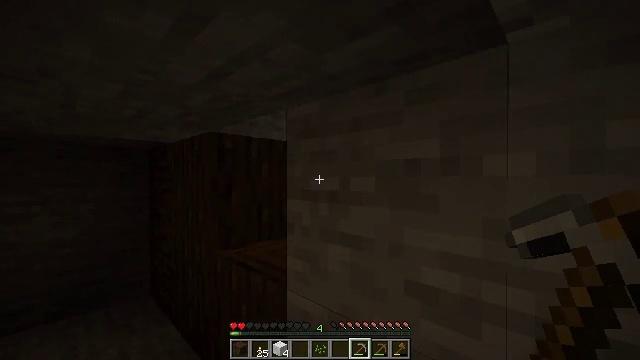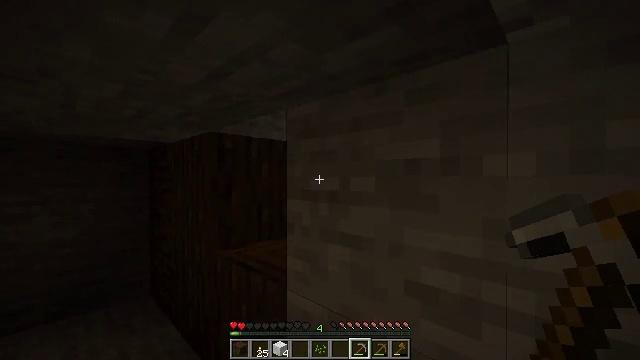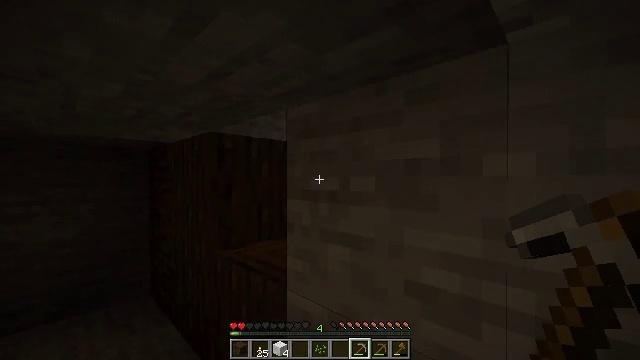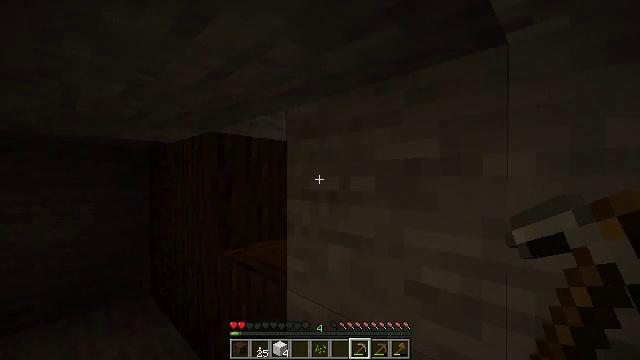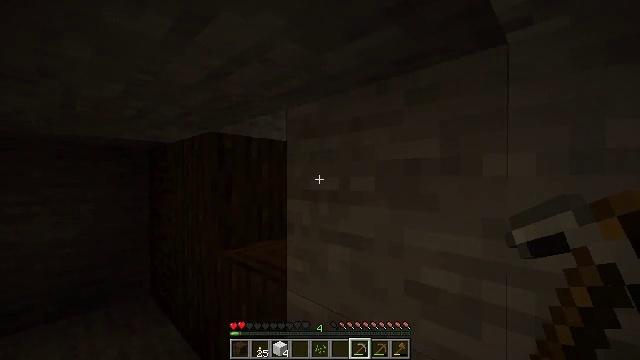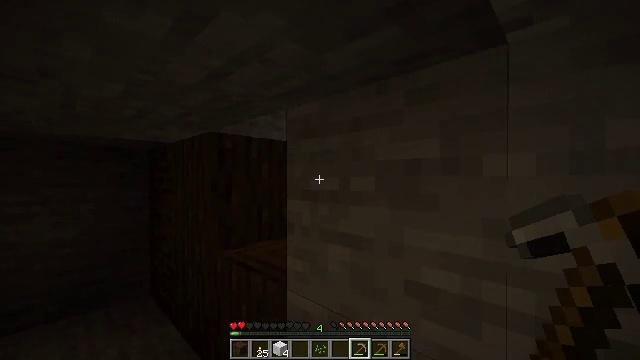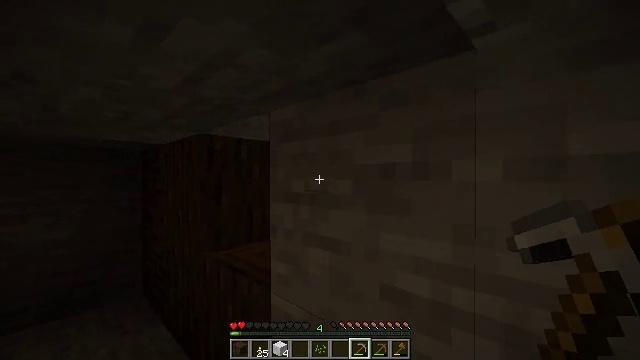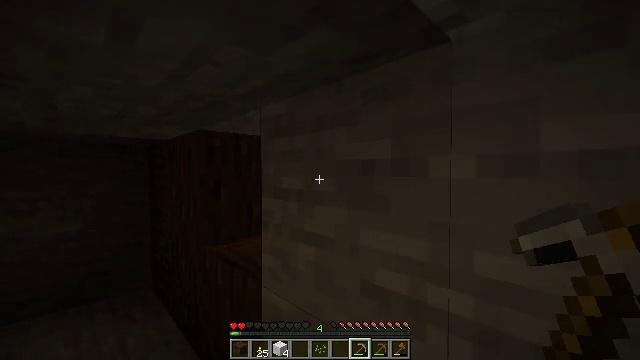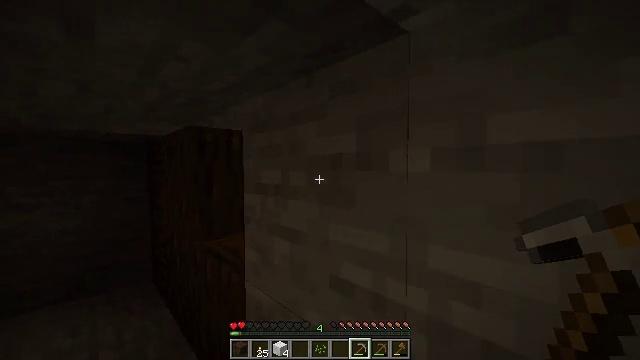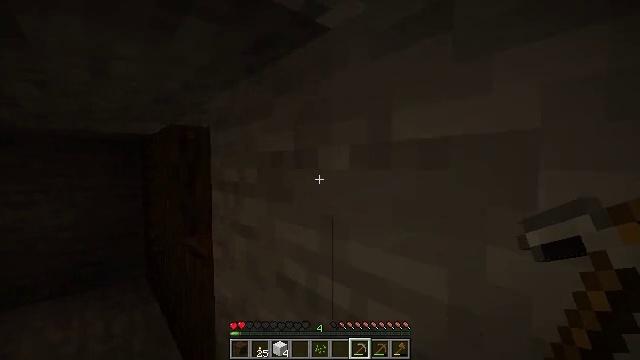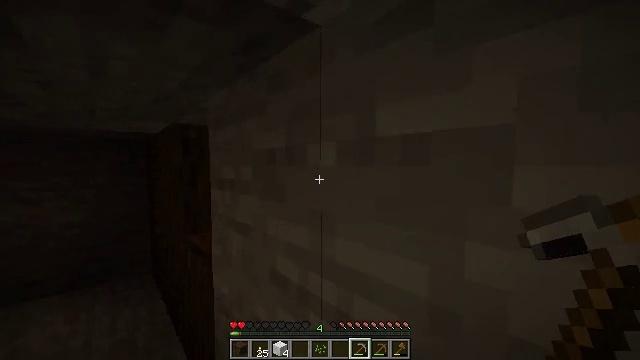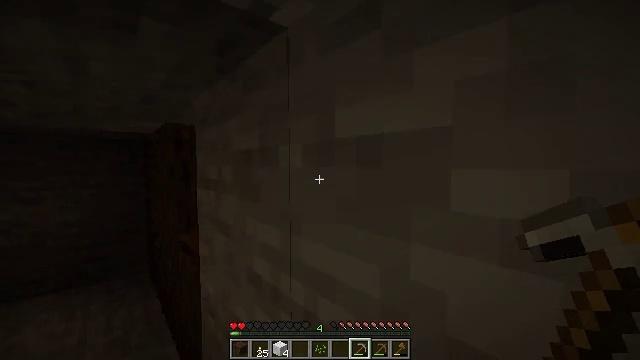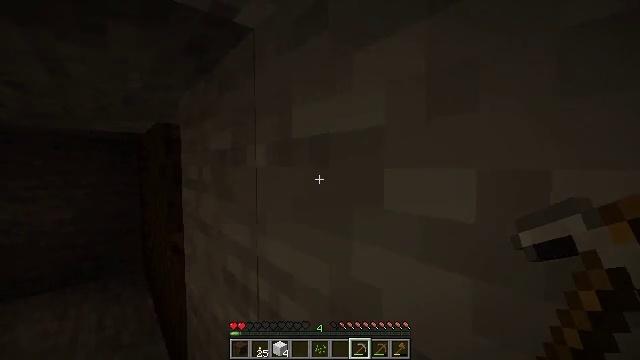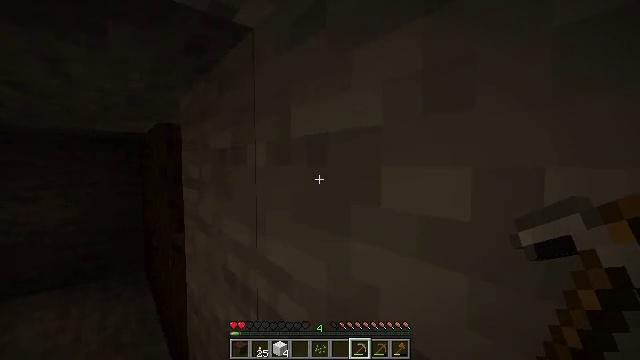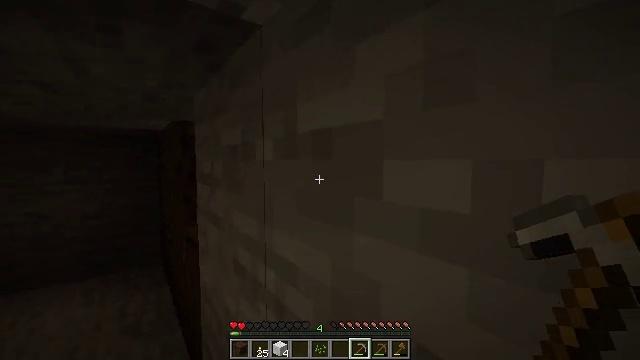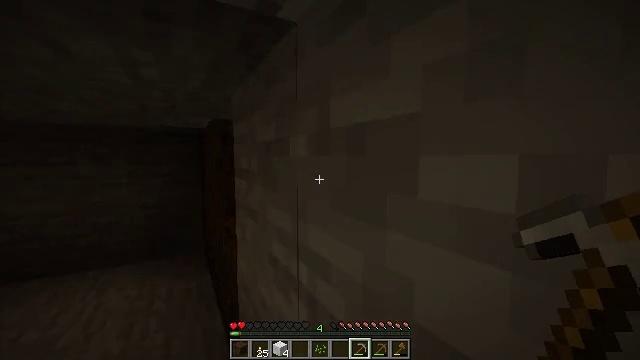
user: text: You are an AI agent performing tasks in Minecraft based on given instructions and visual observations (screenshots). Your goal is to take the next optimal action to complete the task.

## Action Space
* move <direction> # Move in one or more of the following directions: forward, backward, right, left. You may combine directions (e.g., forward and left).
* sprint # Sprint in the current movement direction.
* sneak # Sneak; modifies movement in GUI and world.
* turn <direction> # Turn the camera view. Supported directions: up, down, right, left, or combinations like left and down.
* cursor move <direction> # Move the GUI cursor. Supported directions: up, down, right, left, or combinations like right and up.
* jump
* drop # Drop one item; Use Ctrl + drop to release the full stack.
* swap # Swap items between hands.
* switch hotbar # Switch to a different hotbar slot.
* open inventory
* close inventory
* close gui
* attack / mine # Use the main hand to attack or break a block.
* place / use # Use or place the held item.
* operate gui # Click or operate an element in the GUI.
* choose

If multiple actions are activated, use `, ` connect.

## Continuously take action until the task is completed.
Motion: motion action
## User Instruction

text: Craft cooked mutton using raw mutton and a heat source.
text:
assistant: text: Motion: no_op
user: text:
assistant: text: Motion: no_op
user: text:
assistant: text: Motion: no_op
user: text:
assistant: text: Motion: no_op
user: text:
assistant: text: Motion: no_op
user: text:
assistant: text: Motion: move right
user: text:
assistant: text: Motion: move right, turn left and down
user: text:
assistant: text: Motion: move right, turn left
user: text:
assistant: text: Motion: move right, turn left
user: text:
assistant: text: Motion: turn left
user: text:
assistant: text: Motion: no_op
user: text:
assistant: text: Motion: no_op
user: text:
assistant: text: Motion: no_op
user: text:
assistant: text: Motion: turn left
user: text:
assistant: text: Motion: turn left
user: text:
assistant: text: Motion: turn left
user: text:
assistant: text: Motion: turn left and down
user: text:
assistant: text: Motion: turn left and down
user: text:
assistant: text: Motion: turn left and down
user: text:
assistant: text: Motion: turn left and down
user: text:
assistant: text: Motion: turn left
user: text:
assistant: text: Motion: turn left and down
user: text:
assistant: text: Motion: turn left and down
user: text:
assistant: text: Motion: turn left and down
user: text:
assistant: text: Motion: turn left
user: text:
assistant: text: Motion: no_op
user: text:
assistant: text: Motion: no_op
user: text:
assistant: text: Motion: no_op
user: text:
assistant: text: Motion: no_op
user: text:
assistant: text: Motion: turn left and down